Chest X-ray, AP view. Patient: 54 years old, sex M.
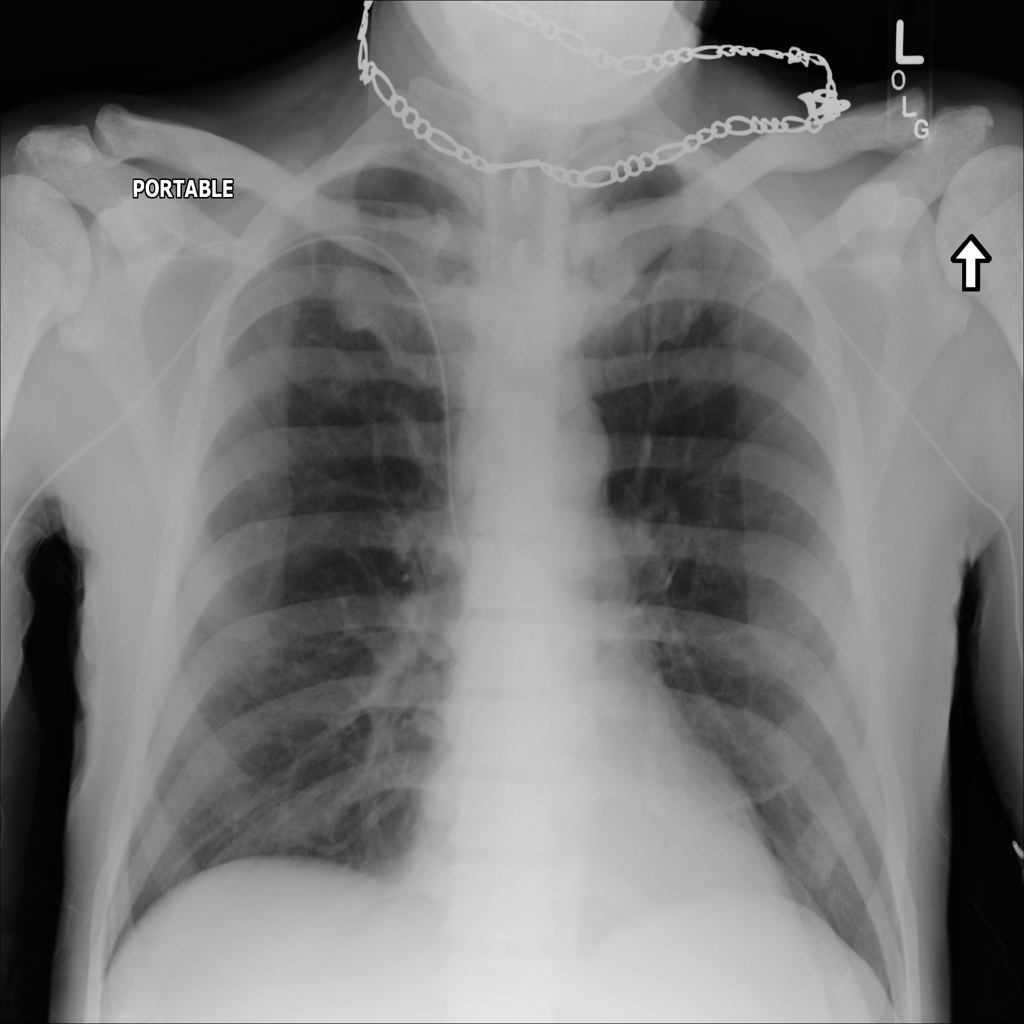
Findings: No Finding